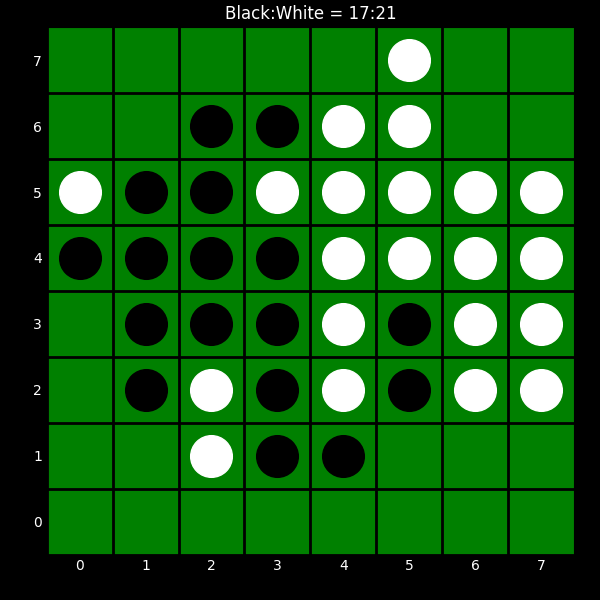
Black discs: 17
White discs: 21